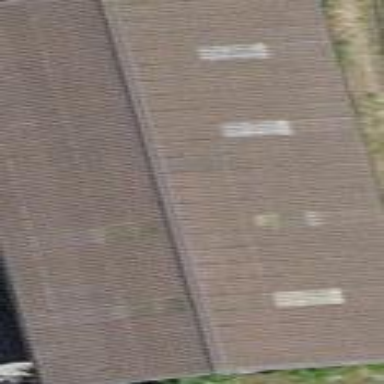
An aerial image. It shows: Shed building.